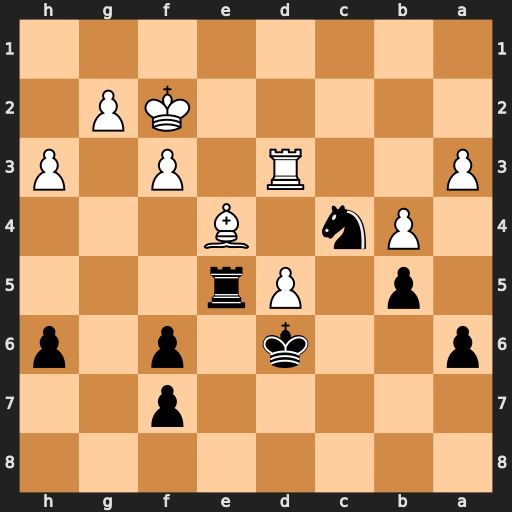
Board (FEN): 8/5p2/p2k1p1p/1p1Pr3/1Pn1B3/P2R1P1P/5KP1/8
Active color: b
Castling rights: -
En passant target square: -
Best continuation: f5 g4 fxe4